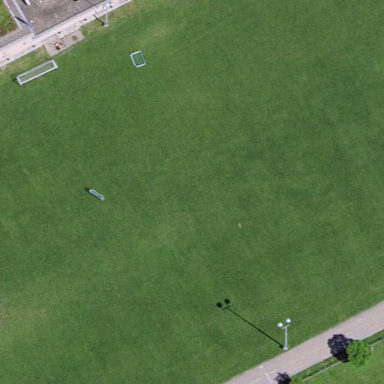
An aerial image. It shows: Grass pitch used for soccer.